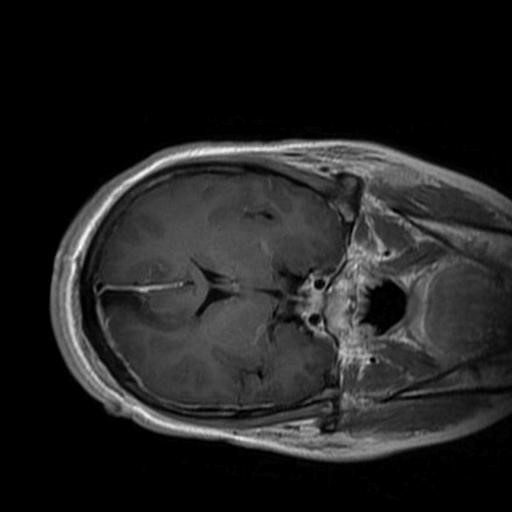
Label: brain_glioma